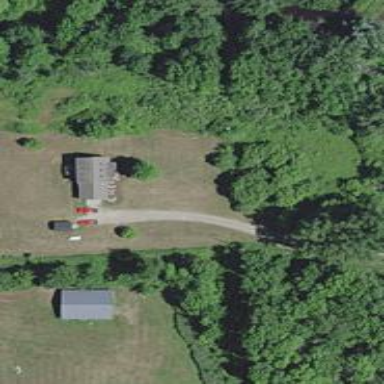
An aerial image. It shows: Driveway.